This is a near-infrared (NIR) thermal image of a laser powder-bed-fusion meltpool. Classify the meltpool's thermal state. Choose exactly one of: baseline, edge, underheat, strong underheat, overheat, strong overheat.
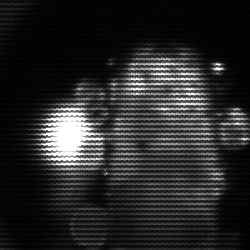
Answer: strong underheat